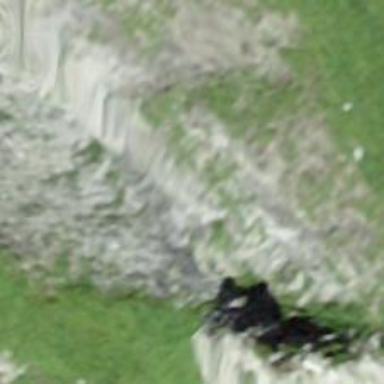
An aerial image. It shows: Cliff in nature.